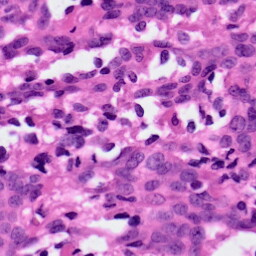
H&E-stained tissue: Ovarian